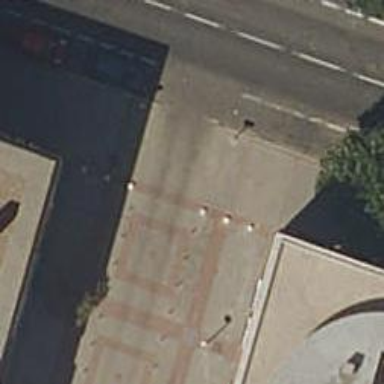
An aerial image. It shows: Bollard.